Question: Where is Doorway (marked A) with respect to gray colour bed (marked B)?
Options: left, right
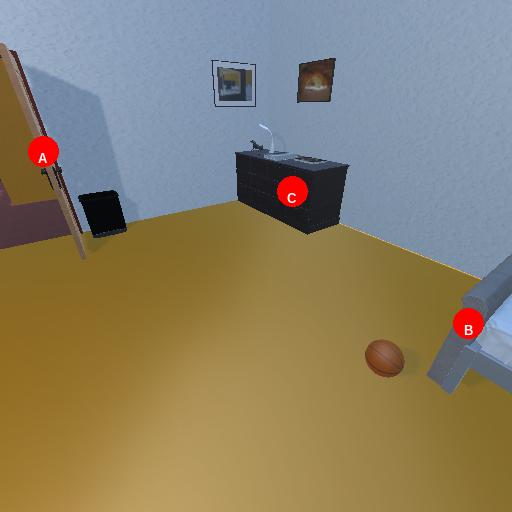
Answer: left